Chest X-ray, PA view. Patient: 31 years old, sex M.
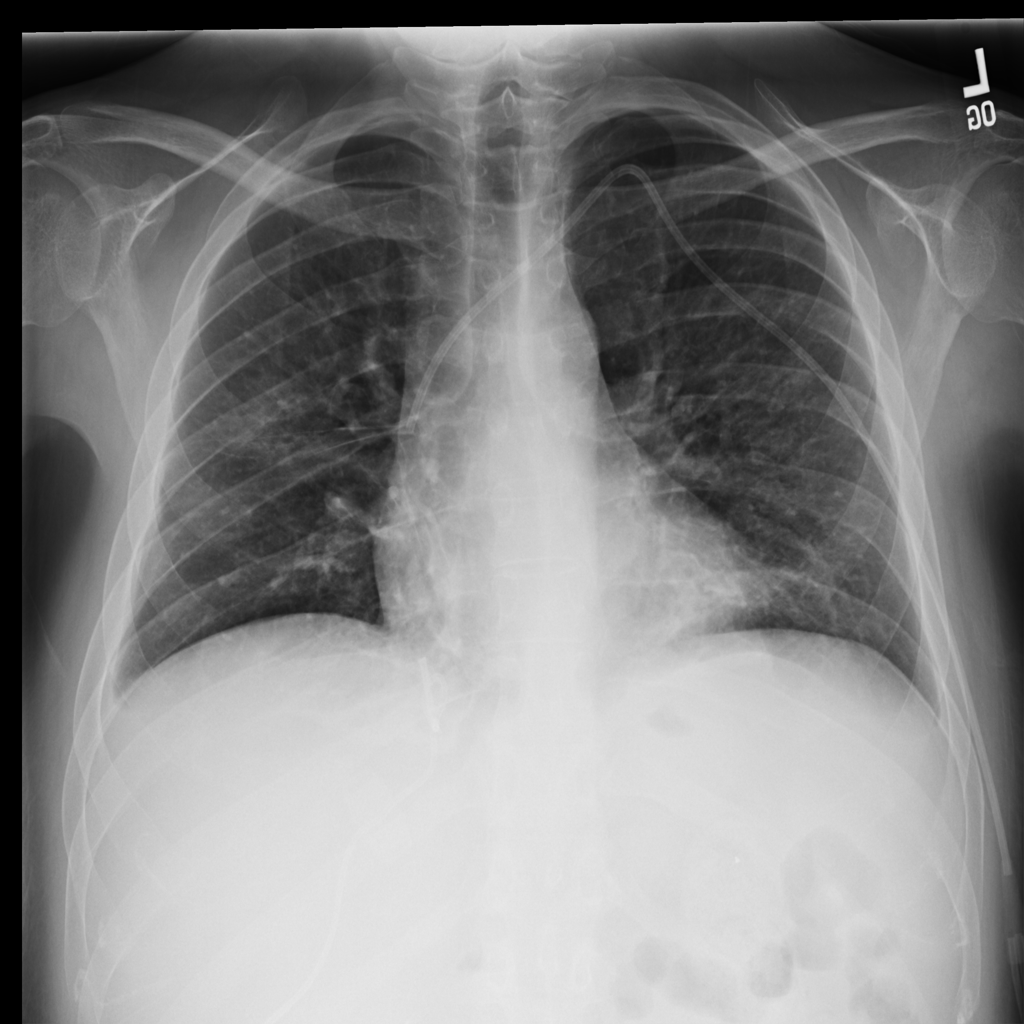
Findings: Effusion, Emphysema